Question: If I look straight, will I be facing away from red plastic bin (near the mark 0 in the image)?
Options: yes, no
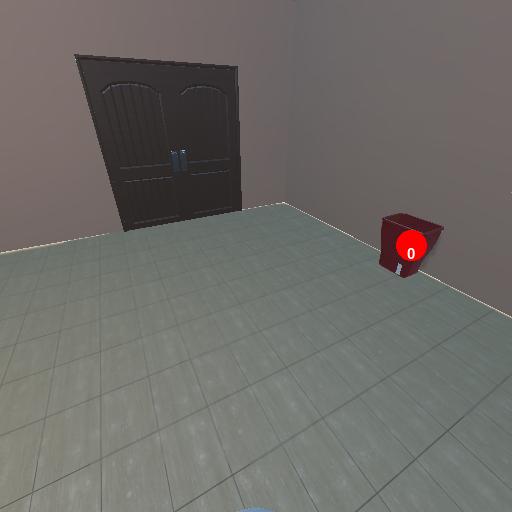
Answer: yes